Question: What HBM do I have to write for 'Blog' and 'Post' to have a bidirectional relationship between these tables?
I tried 'many-to-one' from both sides but run into the following problems (most likely because I did it totally wrong):
- 'Session'- 'Blog''Post'
: My example is contrived, please don't argue the design.

'''
public class Blog
{
public virtual int Id { get; set; }
public virtual string Name { get; set; }
public virtual Comment LastComment { get; set; } // last-comment
public virtual IList<Post> Posts { get; set; }
}
public class Post
{
public virtual int Id { get; set; }
public virtual string Content { get; set; }
public virtual IList<Comment> Comments { get; set; }
}
public class Comment
{
public virtual int Id { get; set; }
public virtual string Feedback { get; set; }
public virtual Blog Blog { get; set; } //commented-on
}
'''
'''
<hibernate-mapping xmlns="urn:nhibernate-mapping-2.2" assembly="Sample"
namespace="Sample">
<class name="Blog">
<id name="Id">
<generator class="hilo" />
</id>
<property name="Name" />
<!-- How to map Comment? -->
<bag name="Posts">
<key column="BlogId" />
<one-to-many class="Post" />
</bag>
</class>
<class name="Post">
<id name="Id">
<generator class="hilo" />
</id>
<property name="Feedback" />
<bag name="Comments">
<key column="PostId" />
<one-to-many class="Comment" />
</bag>
</class>
<class name="Comment">
<id name="Id">
<generator class="hilo" />
</id>
<property name="Comment" />
<!-- How to map back to Blog? -->
</class>
</hibernate-mapping>
'''
'''
+------------------------------+
| Blog |
+--------------+---------------+
| Id | int |
| Name | nvarchar(50) |
| LastCommentId| int (null) |
+--------------+---------------+
+------------------------------+
| Post |
+--------------+---------------+
| Id | int |
| BlogId | int |
+--------------+---------------+
+------------------------------+
| Comment |
+--------------+---------------+
| Id | int |
| PostId | int |
| BlogId | int (not-null)|
| Feedback | nvarchar(200) |
+--------------+---------------+
'''
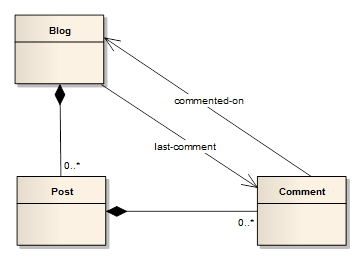
Answer: You need to add a property to if it needs to be not-null (see the last paragraph in <URL>
Here are some mappings that should work:
'''
<class name="Blog" dynamic-update="true">
<id name="Id">
<generator class="..."/>
</id>
<property name="Name" />
<many-to-one name="LastComment" column="LastCommentId" cascade="all" />
<bag name="Posts" cascade="all" inverse="true">
<key column="BlogId" />
<one-to-many class="Post" />
</bag>
</class>
<class name="Post">
<id name="Id">
<generator class="..."/>
</id>
<property name="Content" />
<many-to-one name="Blog" column="BlogId" />
<bag name="Comments" inverse="true">
<key column="PostId" />
<one-to-many class="Comment" />
</bag>
</class>
<class name="Comment">
<id name="Id">
<generator class="..."/>
</id>
<property name="Feedback" />
<many-to-one name="Blog" column="BlogId" not-null="true" cascade="all" />
</class>
'''
Then you'll be able to use code like the following:
'''
using (var session = sessionFactory.OpenSession())
using (var tx = session.BeginTransaction())
{
var blog = new Blog { Name = "My Blog" };
var post = new Post { Blog = blog, Content = "My First Post" };
var comment = new Comment { Blog = blog, Feedback = "Awesome!" };
blog.LastComment = comment;
blog.Posts = new List<Post> { post };
post.Comments = new List<Comment> { comment };
session.Save(comment);
tx.Commit();
}
'''
This inserts the , then the , then the , then it updates the to set the .
Note that you need to call on the ; anything else will fail.